Question: The embedded pic describes my layout. As you can see, the problem is in my horizontal menu. First of all it is right aligned and then the selected tab has no bottom border (which creates a front-paper effect). If you would select the second tab, then the 2nd wouldn't have a bottom border and the rest would be connected.
Problem is, how to accomplish this? The only solution I can think of is a :hover img which would be blank to erase the selected bottom border.

The Code so far:
'''
body
{
font:100% 'century gothic', Verdana, Arial, Helvetica, sans-serif;
color:#3F3F3F;
}
#wrapper
{
width:960px;
height:700px; /*temp*/
margin:0 auto;
background:#FFF;
}
#header /*not visible on the embedded layout*/
{
width:960px;
height:91px;
}
#nav-bar
{
width:960px;
height:50px;
border-bottom:#000070 1px solid;
/*
If only <ul> has bottom border then i wouldn't have the bottom border for
the whole #nav-right. But this is also a problem for the selected
tab that doesn't have any
*/
}
#nav-left
{
float:left;
width:73px;
height:50px;
border-right:1px #000070 solid;
}
#nav-right
{
float:left;
width:882px;
height:50px;
display:inline-block;
position:relative;
/*now i can use absolute on the <ul> for bottom-right positioning*/
}
#nav-right ul
{
list-style: none;
/*padding: ... ;*/
position:absolute;
bottom:0px;
right:5px;
border-top:1px solid #000070;
border-left:1px solid #000070;
border-right:1px solid #000070;
}
#nav-right li
{
display:inline-block;
/*padding: ...;*/
}
#nav-right li a
{
/*padding: ...;*/
text-decoration:none;
margin:0;
color:#CCC;
}
#nav-right li a:hover
{
color:#000070;
font-weight:bold;
}
#content
{
width:960px;
clear:both;
}
#con-left{/*...*/}
#con-right{/*...*/}
HTML STRUCTURE:
<body>
<div id="wrapper">
<div id="header"><img src="#" /></div>
<div id="nav-bar">
<div id="nav-left"></div>
<div id="nav-right">
<ul>
<li><a href="#">Home</a></li>
<li><a href="#">Services</a></li>
<li><a href="#">Items</a></li>
<li><a href="#">Contact</a></li>
</ul>
</div>
</div> <!--END: nav-bar-->
<div id="content">
<div id="con-left"></div>
<div id="con-right">
<p>
Lorem ipsum dolor sit amet, consectetur adipiscing elit. Nullam ultrices semper orci in euismod. Proin sed justo at lectus dapibus <br>
interdum. Donec quis elit massa, id porttitor eros. Nullam vel consectetur diam. <br>
Phasellus bibendum, justo sed vehicula luctus, velit lectus rhoncus velit, at placerat nibh sapien quis felis. Mauris id aliquet. <br>
Integer mattis convallis luctus. Vivamus suscipit euismod sodales. Suspendisse cursus, erat eu egestas gravida, est mi semper ,<br>
quis sagittis purus mi sit amet nisl. Praesent adipiscing molestie sem. Mauris vitae arcu nibh, tristique laoreet nisi. Proin quis<br>
id sapien condimentum facilisis et at odio. Cum sociis natoque penatibus et magnis dis parturient montes, nascetur ridiculus mus. <br>
Morbi eget est elit, nec rutrum enim. Class aptent taciti sociosqu ad litora torquent per conubia nostra, per inceptos himenaeos.<br>
</p>
</div>
</div>
</div><!--END: wrapper-->
'''
Any suggestions on how to accomplish the no bottom-border effect for selected tabs?
I'm not so good making small graphics, if it's possible I would like to do it with CSS. Does not matter if it involves adding a few div's or so.
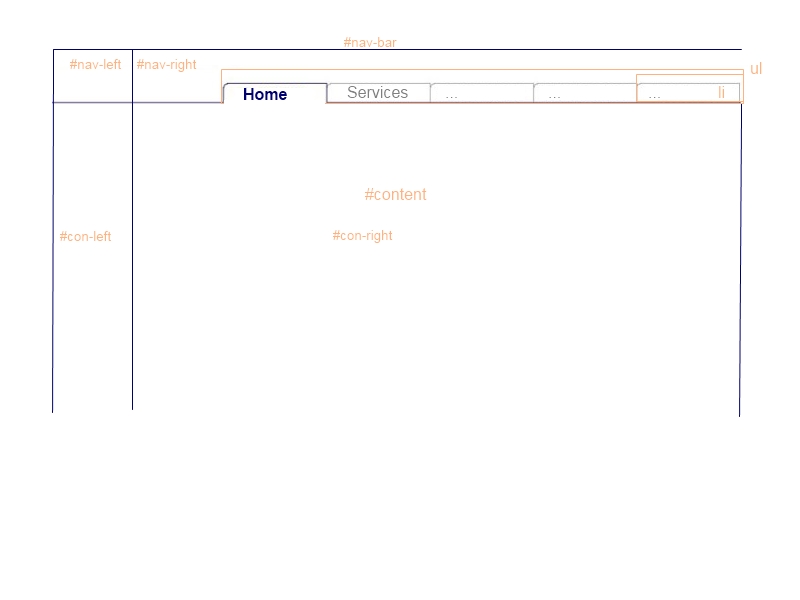
Answer: You can add the following css:
'''
ul li:hover {
border-bottom: 1px solid white;
margin-bottom: -1px;
}
'''
So when you hover the 'li' of the menu, a white border overlap the blue border of the container div.
Example: <URL>